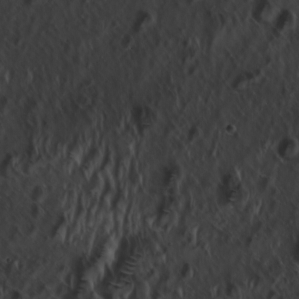
Label: non_frost